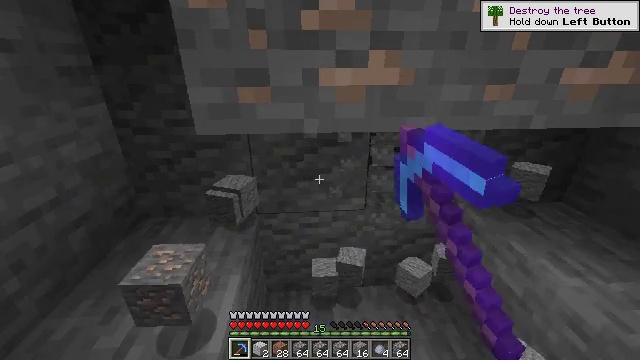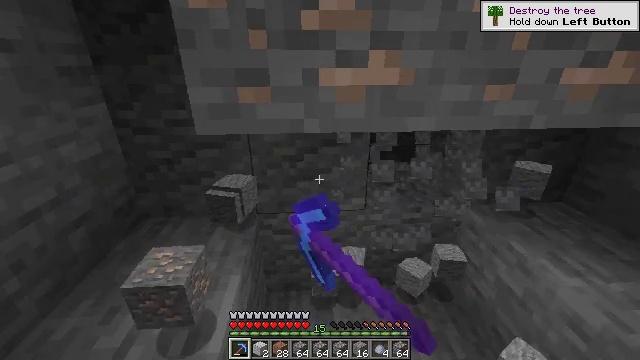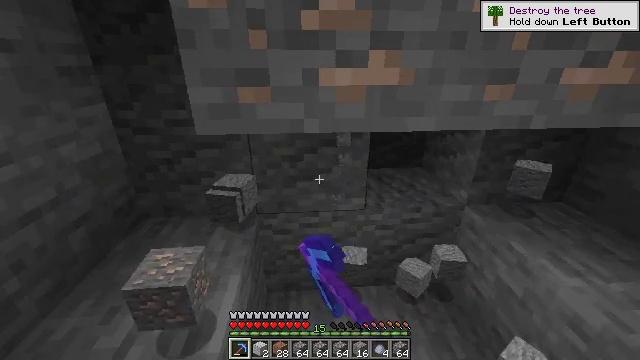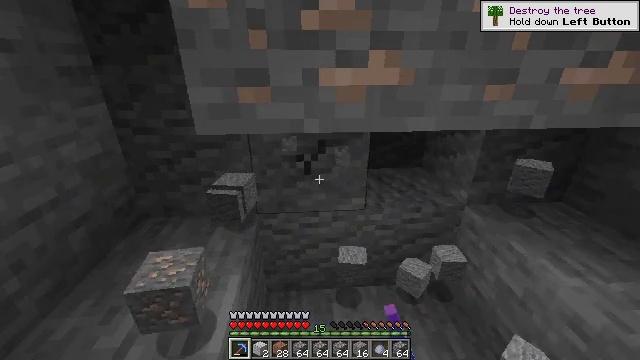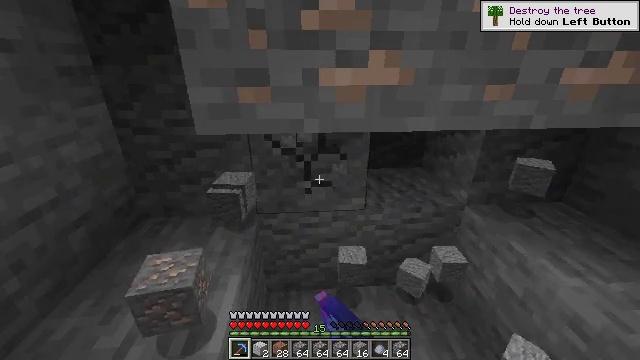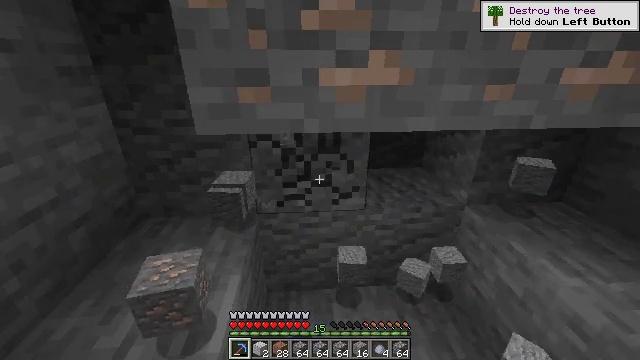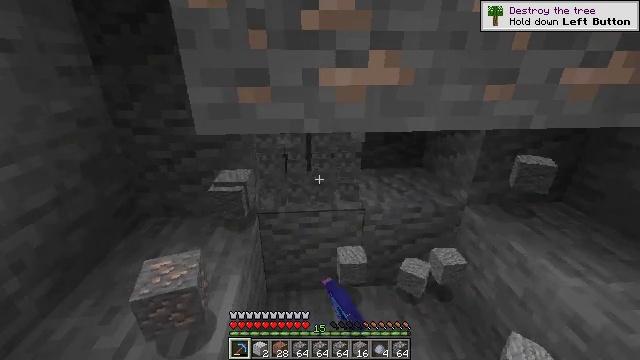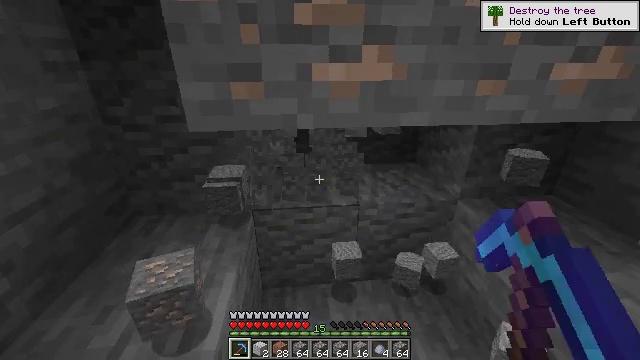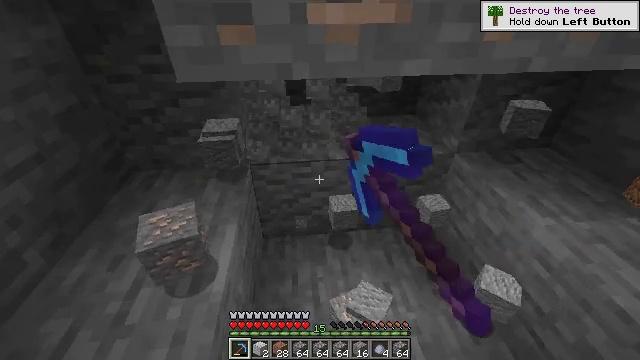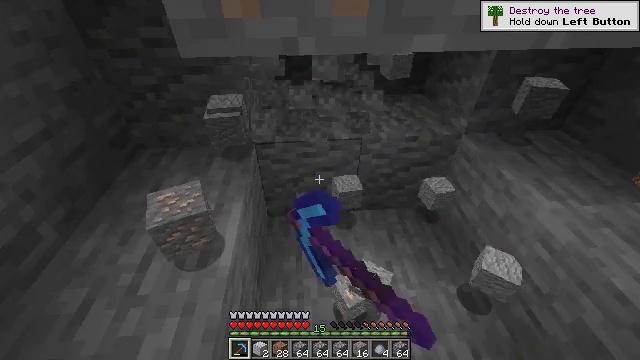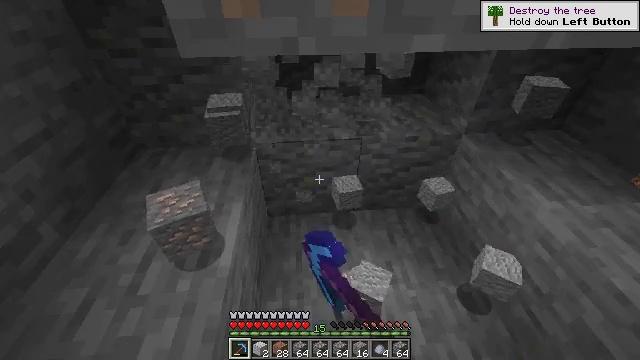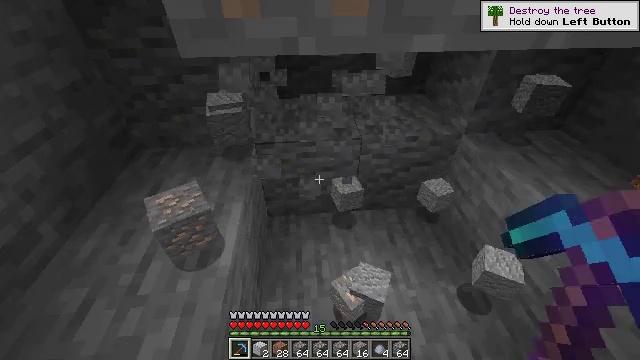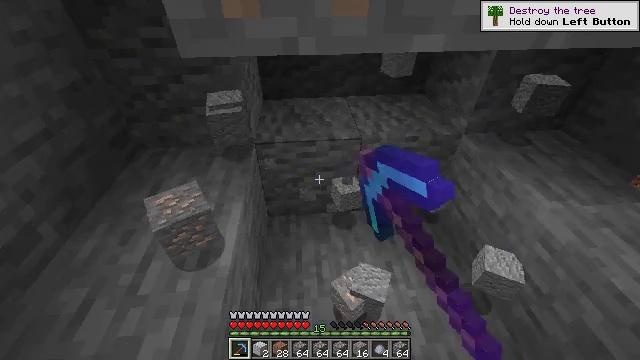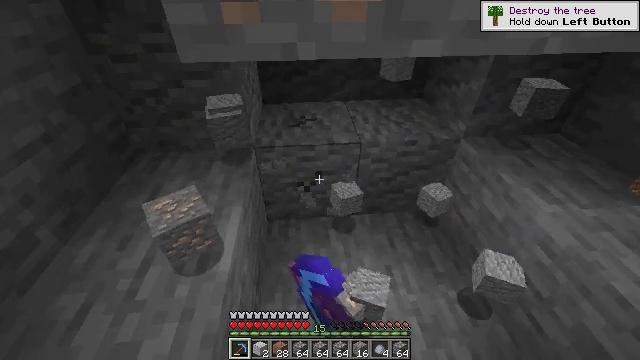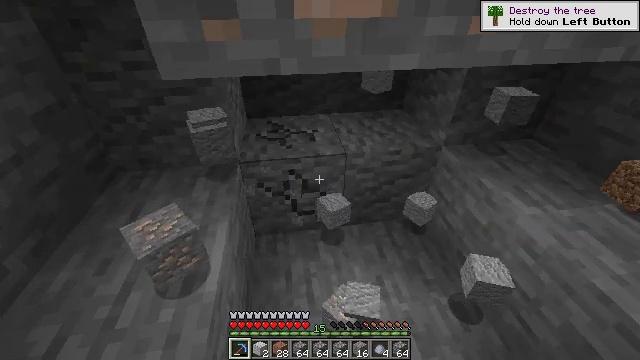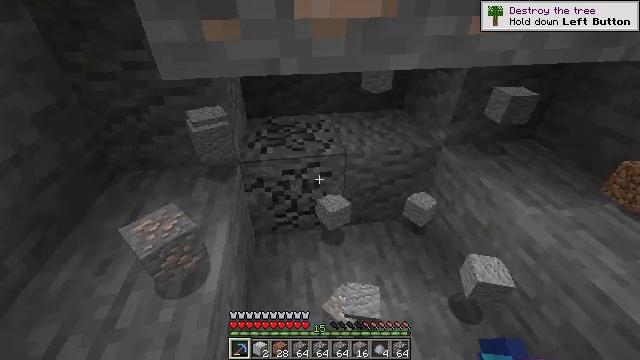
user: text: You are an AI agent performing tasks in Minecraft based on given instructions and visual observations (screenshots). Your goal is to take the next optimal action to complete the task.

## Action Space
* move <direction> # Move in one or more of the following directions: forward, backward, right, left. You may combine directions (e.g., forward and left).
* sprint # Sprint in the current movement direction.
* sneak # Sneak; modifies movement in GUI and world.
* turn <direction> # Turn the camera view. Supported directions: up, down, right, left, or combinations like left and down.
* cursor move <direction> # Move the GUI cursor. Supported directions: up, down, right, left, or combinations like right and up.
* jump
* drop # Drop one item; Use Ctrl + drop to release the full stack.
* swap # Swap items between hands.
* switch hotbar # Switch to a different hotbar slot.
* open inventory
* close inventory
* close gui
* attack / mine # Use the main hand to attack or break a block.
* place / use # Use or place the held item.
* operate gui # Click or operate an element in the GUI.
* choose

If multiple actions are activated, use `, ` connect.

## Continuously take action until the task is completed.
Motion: motion action
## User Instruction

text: Collect andesite by mining it.
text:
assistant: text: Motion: sneak, attack / mine
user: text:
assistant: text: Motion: sneak, attack / mine
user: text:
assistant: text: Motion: sneak, attack / mine
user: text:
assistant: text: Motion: sneak, attack / mine
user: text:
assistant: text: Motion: sneak, attack / mine
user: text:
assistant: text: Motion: sneak, attack / mine
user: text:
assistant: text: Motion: sneak, turn right, attack / mine
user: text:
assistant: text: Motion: sneak, turn down, attack / mine
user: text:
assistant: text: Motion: sneak, turn left and down, attack / mine
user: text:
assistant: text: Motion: sneak, attack / mine
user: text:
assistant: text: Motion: sneak, attack / mine
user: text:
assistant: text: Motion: sneak, attack / mine
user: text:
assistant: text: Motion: sneak, attack / mine
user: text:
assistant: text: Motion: sneak, turn right and up, attack / mine
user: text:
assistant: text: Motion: sneak, attack / mine
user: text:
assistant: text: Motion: sneak, attack / mine
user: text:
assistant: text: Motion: sneak, attack / mine
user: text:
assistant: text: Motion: sneak, attack / mine
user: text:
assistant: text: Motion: sneak, turn right and up, attack / mine
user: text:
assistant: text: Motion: sneak, turn right and up, attack / mine
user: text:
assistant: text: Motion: sneak, attack / mine
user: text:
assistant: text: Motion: sneak, attack / mine
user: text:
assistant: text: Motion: sneak, attack / mine
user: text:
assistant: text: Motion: sneak, attack / mine
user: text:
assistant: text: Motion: move left, sneak, attack / mine
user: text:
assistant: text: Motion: move left, sneak, attack / mine
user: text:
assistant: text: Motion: move left, sneak, attack / mine
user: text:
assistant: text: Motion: move left, sneak, attack / mine
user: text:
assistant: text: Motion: move left, sneak, attack / mine
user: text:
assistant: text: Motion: move left, sneak, turn left and up, attack / mine